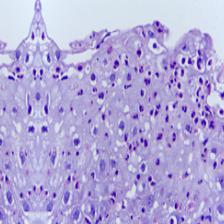
Diagnosis: OSCC